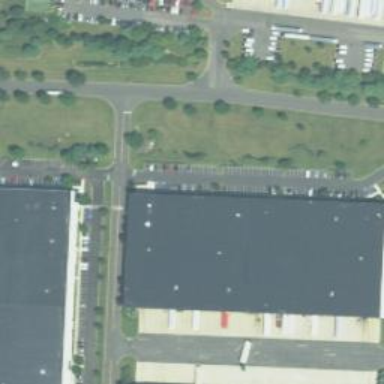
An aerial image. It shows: Warehouse building.